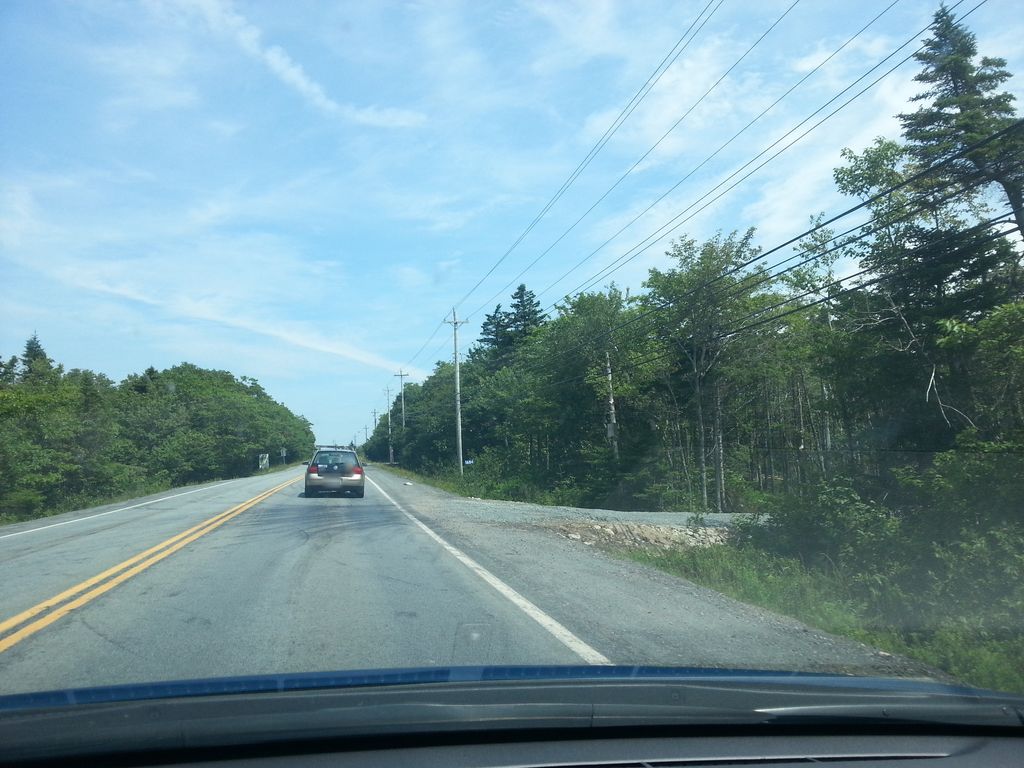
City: halifax